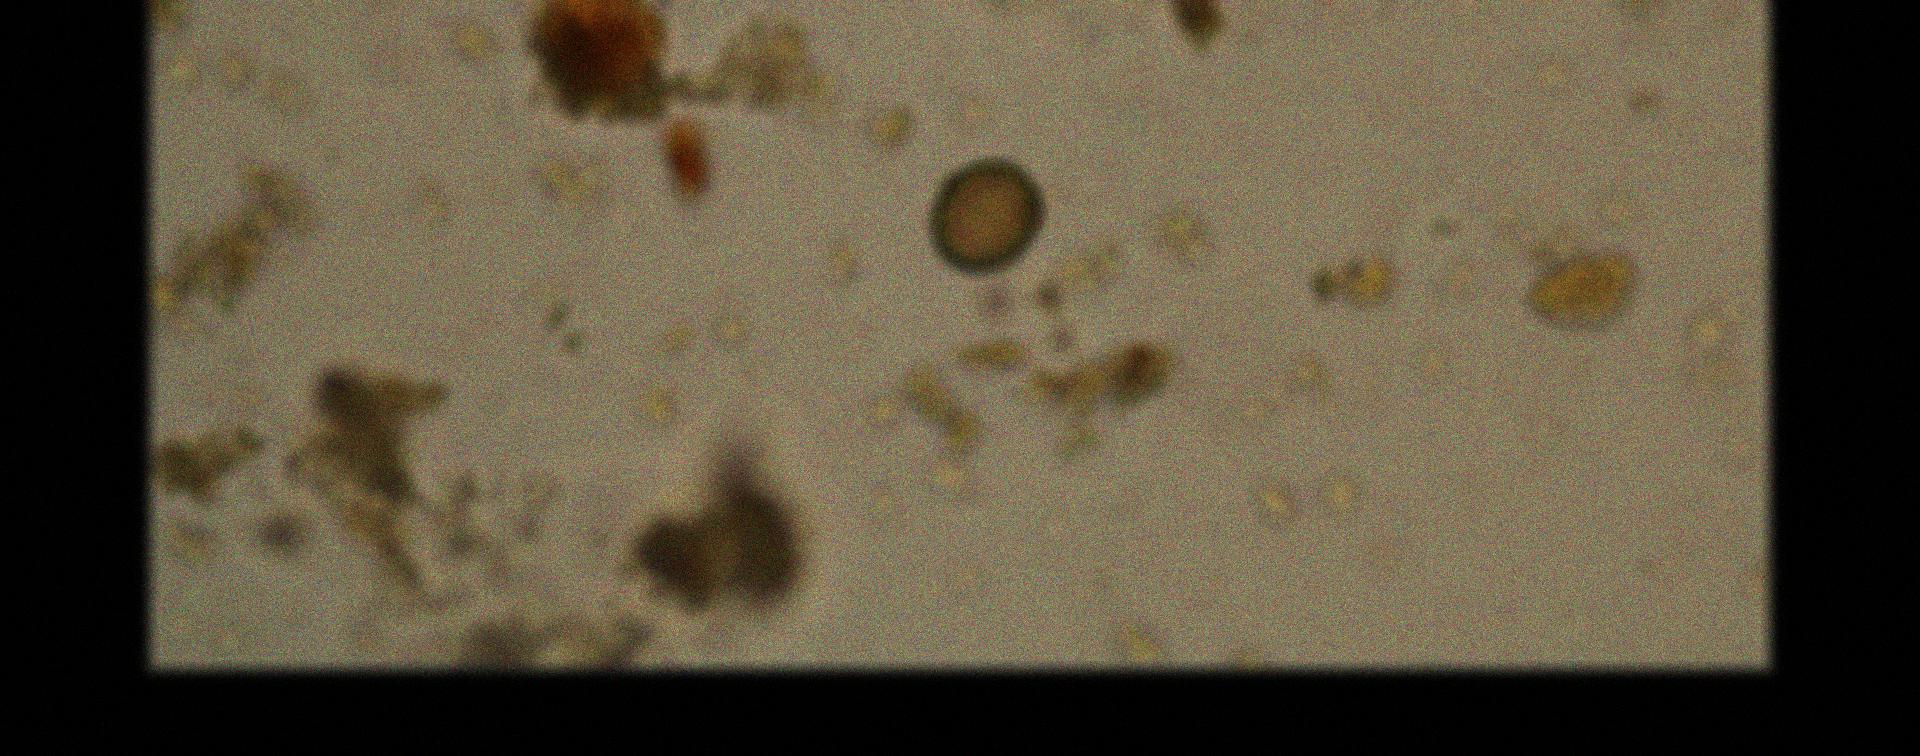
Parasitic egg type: Taenia spp. egg